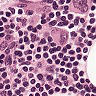
Metastatic tissue present: yes